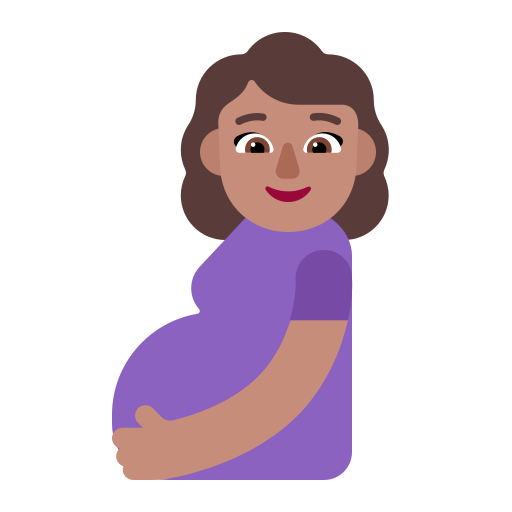
pregnant woman flat